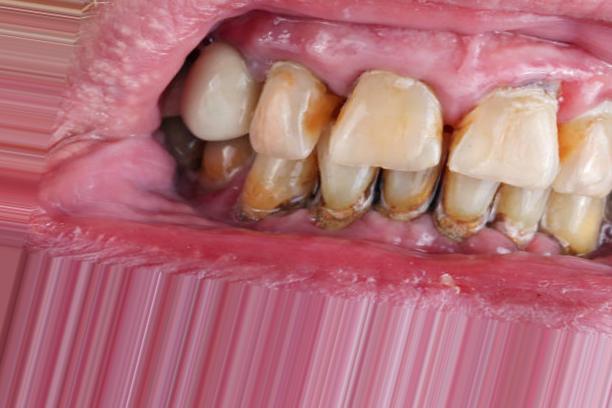
Condition: Caries